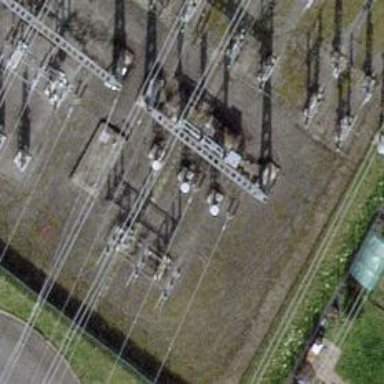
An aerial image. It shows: Bay for power lines.